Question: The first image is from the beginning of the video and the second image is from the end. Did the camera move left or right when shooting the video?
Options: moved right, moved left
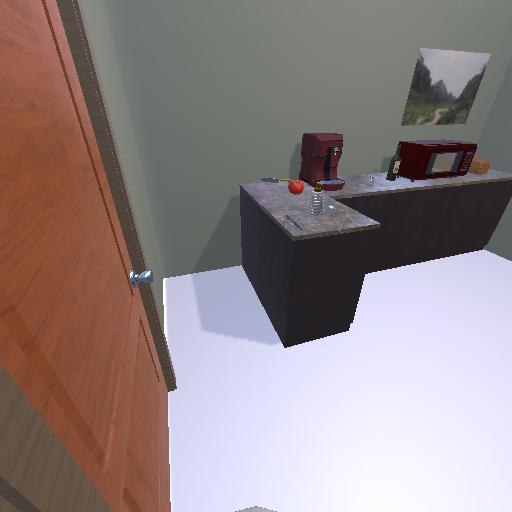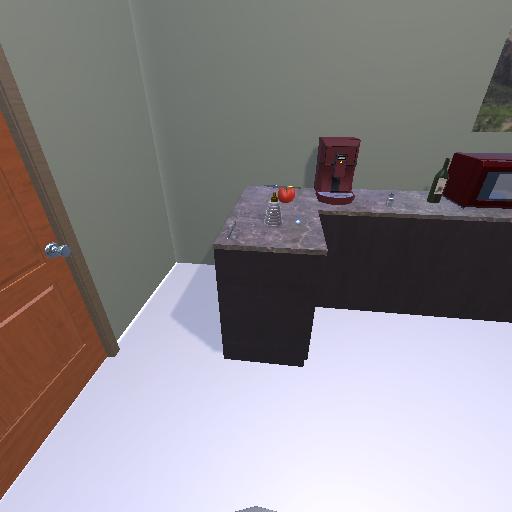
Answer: moved right